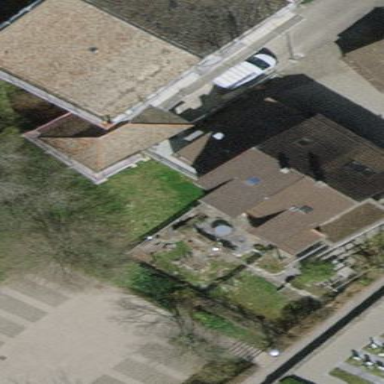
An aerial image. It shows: Building with tiled roof.